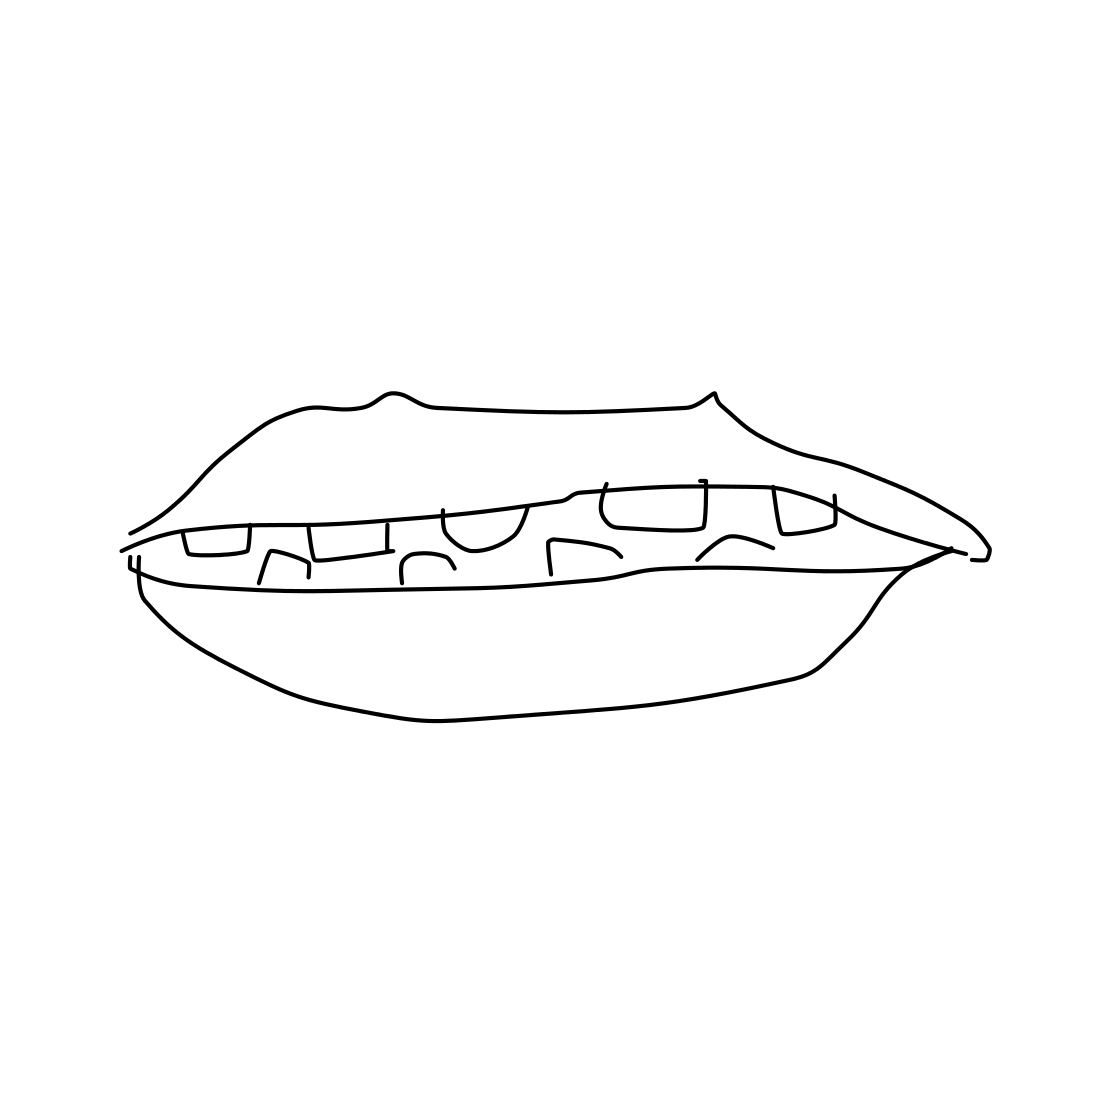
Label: mouth